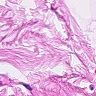
Metastatic tissue present: no